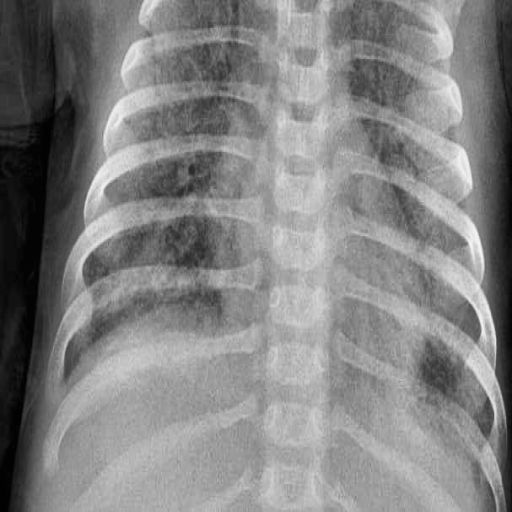
Finding: PNEUMONIA